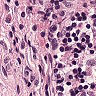
Metastatic tissue present: no